Question: The following code worked fine with jquery 1.7.2. But it doesn't with jquery 1.9.1. It gives an error with "Uncaught TypeError. Object [object Object] has no method 'live'.
How can I fix the problem?

'''
<script>
$(document).ready(function(){
var tablecont = $("#tablesorter1");
var module = "category";
function updateitem()
{
$.ajax({
type: "POST",
url: "http://localhost/tangen2014/index.php/category/admin/Ajaxgetupdate",
complete: function(data)
{
tablecont.html(data.responseText);
}
});
}
//on submit event
$(".changestatus").live('click', function(event){
event.preventDefault();
var href = $(this).attr("href");
var id =href.substring(href.lastIndexOf("/") + 1);
$.ajax({
type: "POST",
url: "http://localhost/tangen2014/index.php/kaimonokago/admin/changeStatus"+"/"+module+"/"+id,
complete: function()
{
updateitem();
}
});
});
});
</script>
'''
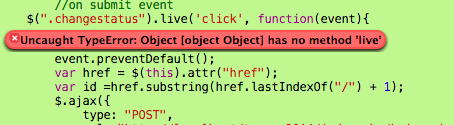
Answer: From the <URL>
> The .live() method has been deprecated since jQuery 1.7 and has been
removed in 1.9. We recommend upgrading code to use the .on() method
instead
So you need to use <URL> here:
'''
$('#tablesorter').on('click', ".changestatus", function(event){
// Your code here
});
'''
It's also better to delegate the events to the closest static parent instead of document level for better performance.